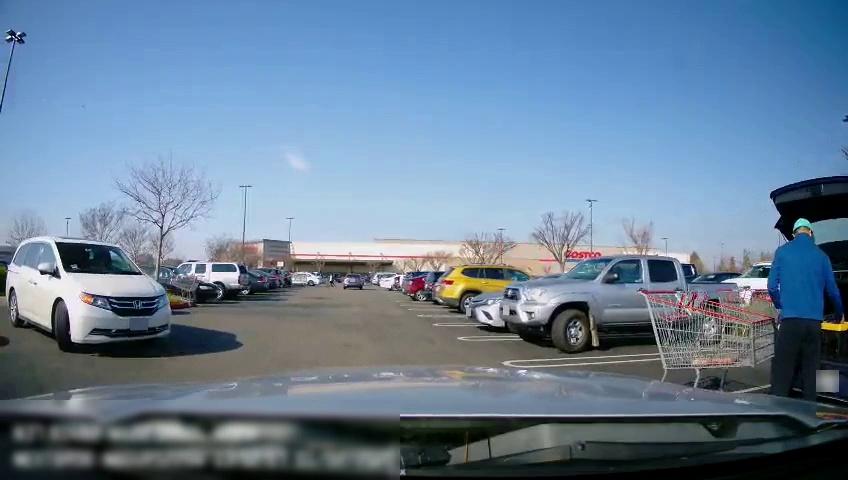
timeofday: Day
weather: Sunny
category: Drivable Space
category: Vehicles | Car
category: Vehicles | SUV
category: Vehicles | Car
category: Vehicles | Truck
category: Vehicles | Car
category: Vehicles | SUV
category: Vehicles | SUV
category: Vehicles | Car
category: Vehicles | Car
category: Pedestrians
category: Vehicles | SUV
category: Vehicles | Van
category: Vehicles | SUV
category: Vehicles | Truck
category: Pedestrians
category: Vehicles | Car
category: Pedestrians